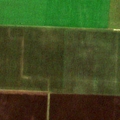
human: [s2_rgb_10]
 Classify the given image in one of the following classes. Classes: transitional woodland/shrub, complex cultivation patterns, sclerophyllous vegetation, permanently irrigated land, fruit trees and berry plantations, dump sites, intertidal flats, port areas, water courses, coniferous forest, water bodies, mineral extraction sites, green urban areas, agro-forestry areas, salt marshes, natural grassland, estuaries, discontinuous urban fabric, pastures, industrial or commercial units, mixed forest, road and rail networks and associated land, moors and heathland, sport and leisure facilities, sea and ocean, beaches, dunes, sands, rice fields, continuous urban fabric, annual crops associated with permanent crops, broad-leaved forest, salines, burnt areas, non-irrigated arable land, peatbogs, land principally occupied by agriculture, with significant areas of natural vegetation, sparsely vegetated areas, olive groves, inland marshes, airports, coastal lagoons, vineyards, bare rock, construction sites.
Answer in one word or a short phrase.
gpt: non-irrigated arable land